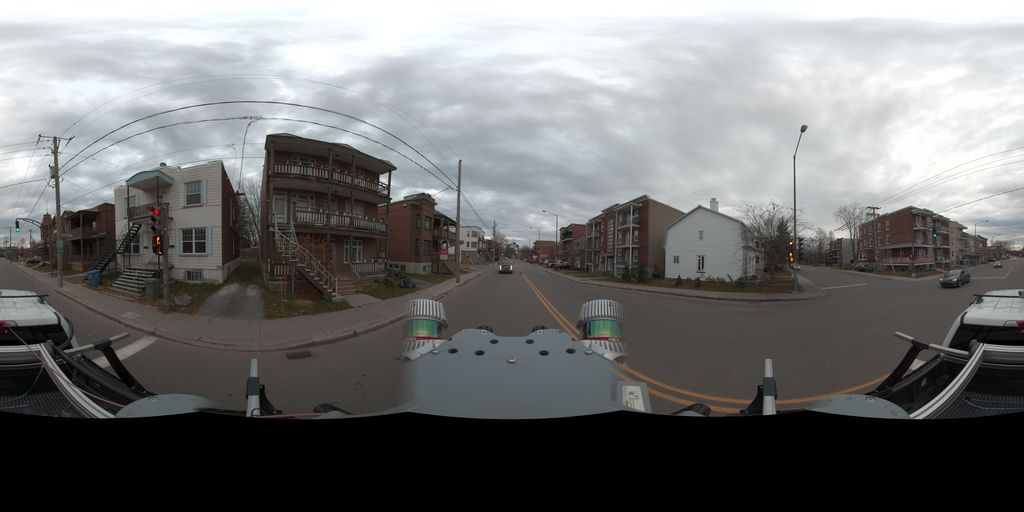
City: quebec_city